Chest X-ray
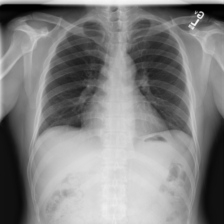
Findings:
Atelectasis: negative
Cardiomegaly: negative
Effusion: negative
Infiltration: negative
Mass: negative
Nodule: negative
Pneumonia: negative
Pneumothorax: negative
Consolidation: negative
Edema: negative
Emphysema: negative
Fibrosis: negative
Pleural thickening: negative
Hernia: negative